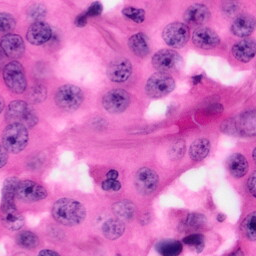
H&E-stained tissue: Pancreatic